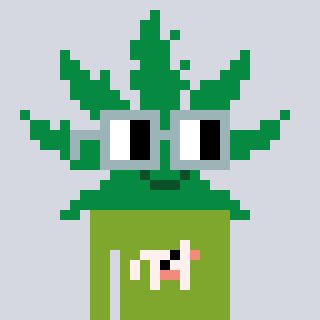
a pixel art character with square dark gray glasses, a weed-shaped head and a slimegreen-colored body on a cool background